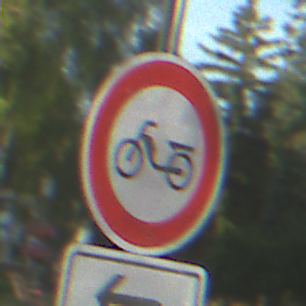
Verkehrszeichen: VerbotMofas
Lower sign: RichtungsangabeDurchPfeile2
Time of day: SunriseSunset
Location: Outdoor (Suburban)
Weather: PartlyCloudy
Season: NotSpecified
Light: Natural